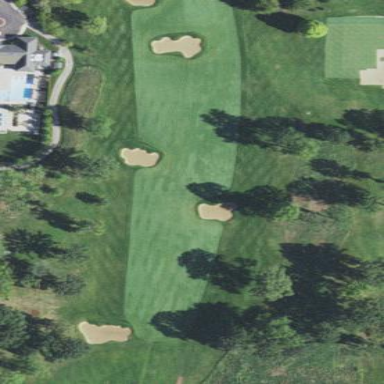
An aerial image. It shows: Well-maintained grassy area designated as golf fairway for the sport of golf. The grass is neatly mown.